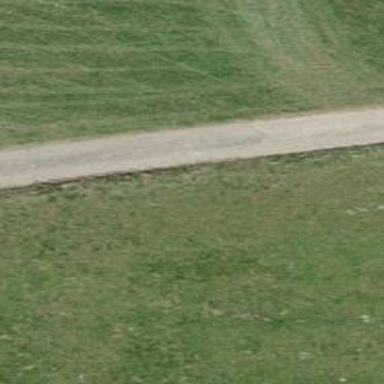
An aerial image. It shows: Well-maintained track road of grade 1.